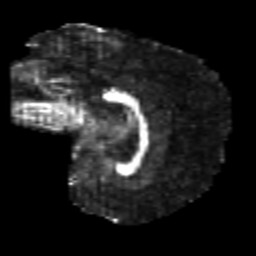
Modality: FA
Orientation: sagittal
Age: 19
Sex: male
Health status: healthy
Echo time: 0.074 s